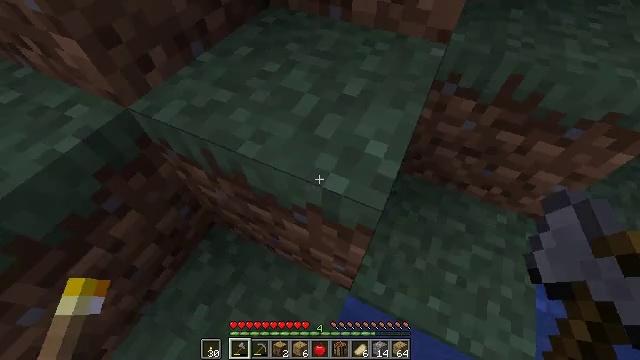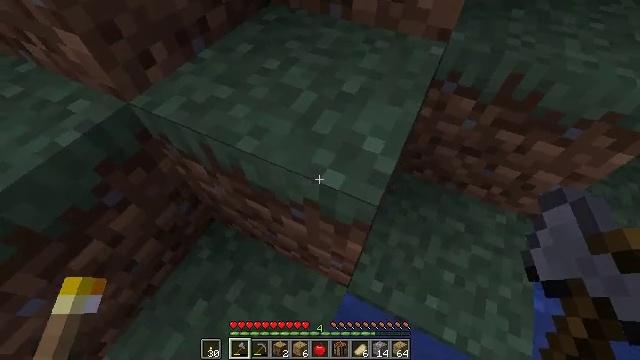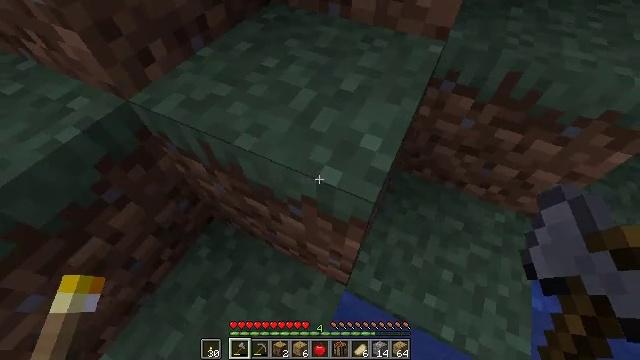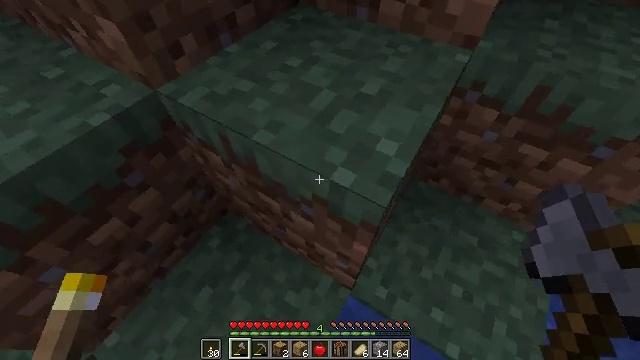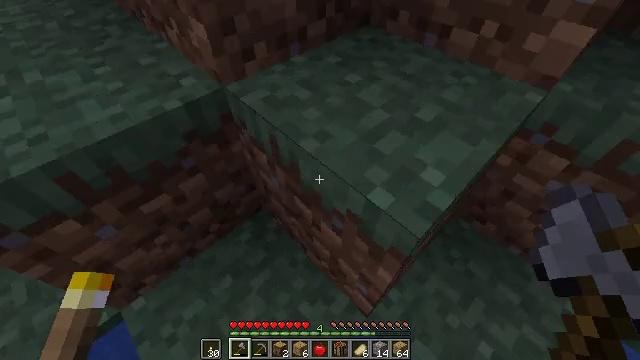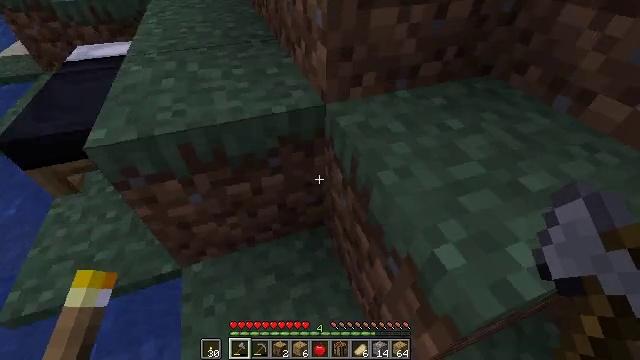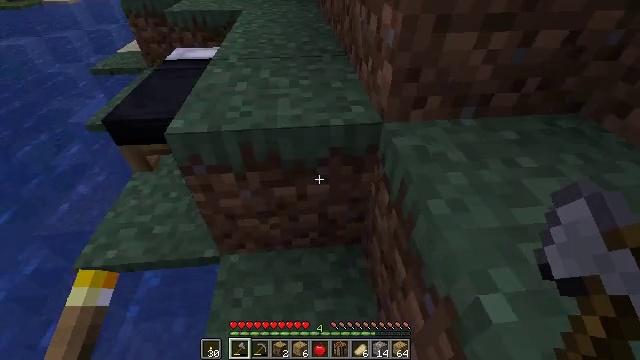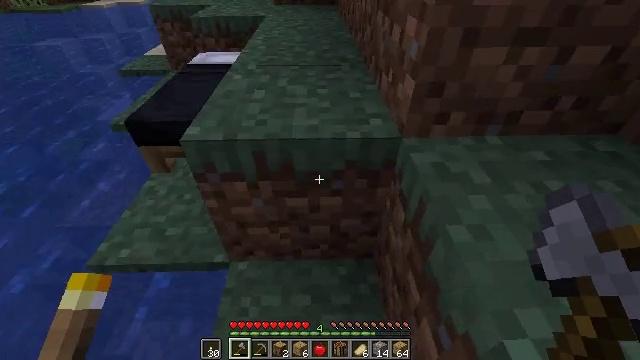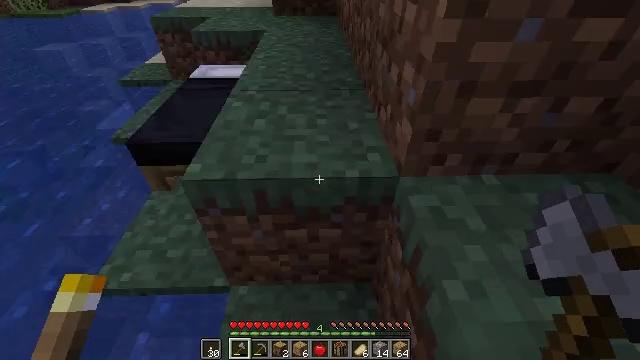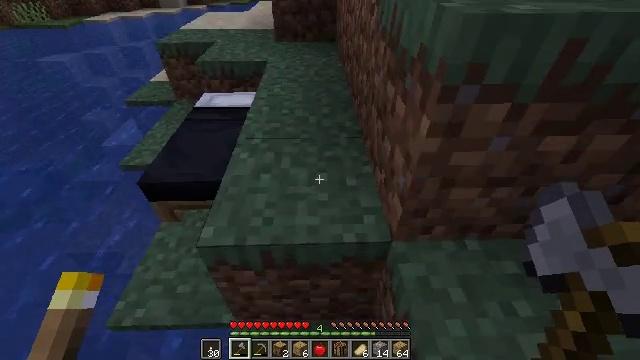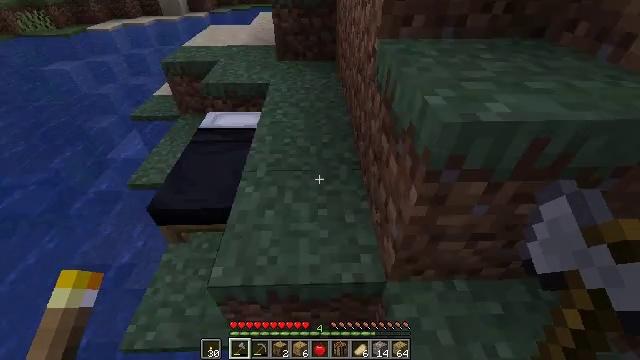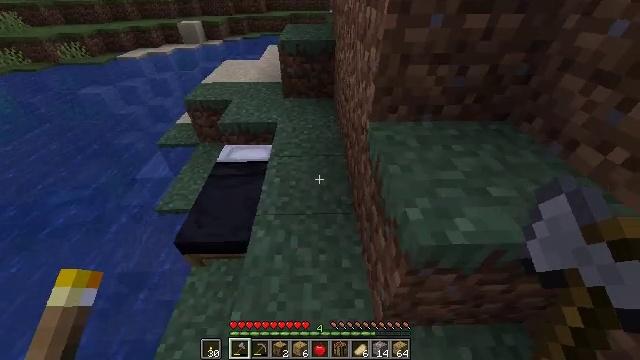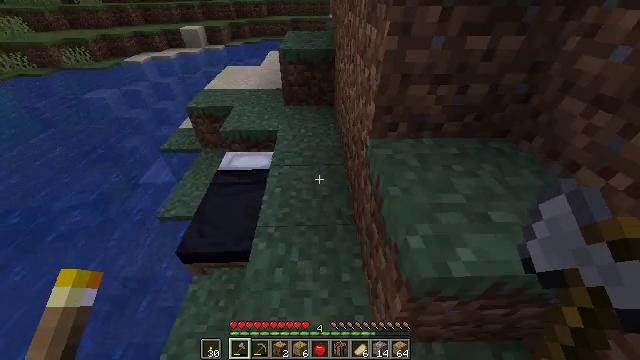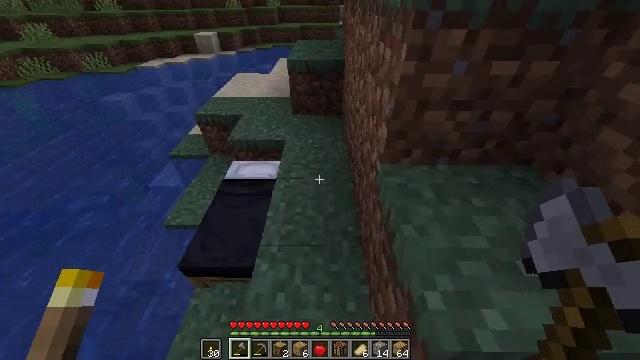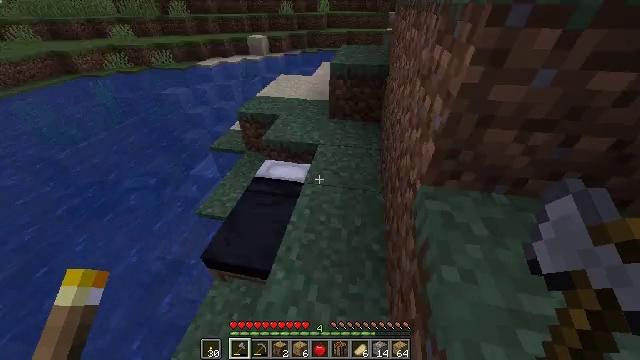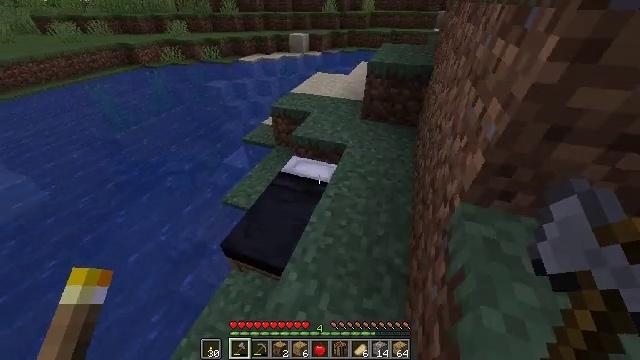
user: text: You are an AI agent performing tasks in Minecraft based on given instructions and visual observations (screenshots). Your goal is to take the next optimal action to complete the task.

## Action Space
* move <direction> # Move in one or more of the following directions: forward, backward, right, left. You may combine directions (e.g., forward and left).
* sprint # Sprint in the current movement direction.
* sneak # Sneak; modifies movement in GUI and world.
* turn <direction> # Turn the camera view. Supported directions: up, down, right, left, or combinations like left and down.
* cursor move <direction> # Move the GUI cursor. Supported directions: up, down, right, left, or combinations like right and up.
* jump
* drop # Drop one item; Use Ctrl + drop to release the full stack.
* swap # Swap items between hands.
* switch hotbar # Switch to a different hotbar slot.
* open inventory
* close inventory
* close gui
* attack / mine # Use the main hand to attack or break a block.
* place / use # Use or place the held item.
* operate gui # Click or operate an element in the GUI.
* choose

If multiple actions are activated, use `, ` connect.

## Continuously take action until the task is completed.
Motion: motion action
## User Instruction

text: Left click on the black bed to break it.
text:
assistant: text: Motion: no_op
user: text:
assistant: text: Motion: no_op
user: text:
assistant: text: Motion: turn left
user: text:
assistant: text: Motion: turn left and up
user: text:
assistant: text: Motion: turn left and up
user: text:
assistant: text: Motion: turn left and up
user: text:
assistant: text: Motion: move forward, turn left and up
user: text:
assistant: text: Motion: move forward, jump
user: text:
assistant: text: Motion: move forward, sprint, jump
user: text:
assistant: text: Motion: move forward, sprint, jump
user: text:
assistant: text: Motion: move forward, sprint, jump
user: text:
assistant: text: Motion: move forward, sprint, jump
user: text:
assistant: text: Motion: move forward, sprint, turn left, jump
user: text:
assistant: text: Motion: move forward, sprint, turn left, jump
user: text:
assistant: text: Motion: move forward, sprint, turn left
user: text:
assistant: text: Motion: move forward, sprint
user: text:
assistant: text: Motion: move forward, sprint, turn left and down
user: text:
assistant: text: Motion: move forward, sprint, turn left and down
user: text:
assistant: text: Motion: move forward, sprint, turn down
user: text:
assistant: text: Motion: turn down
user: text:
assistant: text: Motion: turn left and down, use / place
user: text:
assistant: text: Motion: turn left and down, use / place
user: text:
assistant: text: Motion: turn left, use / place
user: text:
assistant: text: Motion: use / place
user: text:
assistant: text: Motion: turn right, use / place
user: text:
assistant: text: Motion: no_op
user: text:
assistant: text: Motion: no_op
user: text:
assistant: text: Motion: no_op
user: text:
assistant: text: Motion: turn right
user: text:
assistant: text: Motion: turn right and down